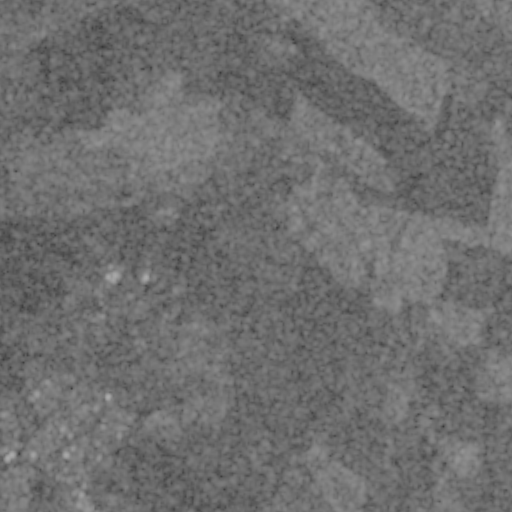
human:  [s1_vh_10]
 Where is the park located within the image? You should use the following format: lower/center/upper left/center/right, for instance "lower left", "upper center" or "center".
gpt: The park is located in the lower left of the image.
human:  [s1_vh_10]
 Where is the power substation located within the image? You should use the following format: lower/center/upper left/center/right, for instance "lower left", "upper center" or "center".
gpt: The power substation is located in the center left of the image.
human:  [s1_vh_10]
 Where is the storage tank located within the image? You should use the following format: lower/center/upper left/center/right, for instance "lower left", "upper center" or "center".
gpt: The storage tank is located in the center left of the image.
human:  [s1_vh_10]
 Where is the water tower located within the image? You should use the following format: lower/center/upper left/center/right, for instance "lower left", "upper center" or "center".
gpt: The water tower is located in the lower left of the image.
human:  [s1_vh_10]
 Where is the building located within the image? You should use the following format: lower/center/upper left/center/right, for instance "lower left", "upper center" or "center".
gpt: There is no building in the image.

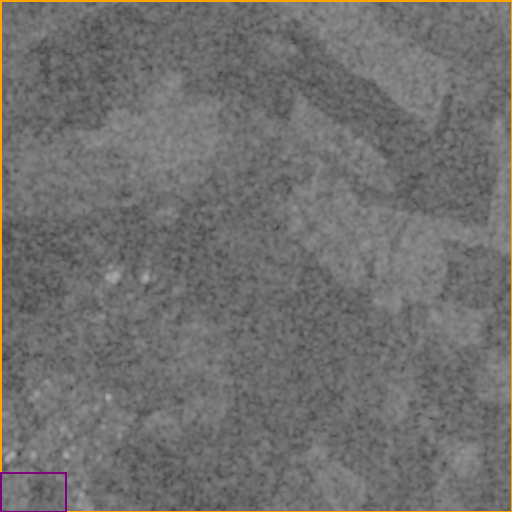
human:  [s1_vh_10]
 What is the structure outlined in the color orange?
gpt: The structure outlined in orange is a crop field.
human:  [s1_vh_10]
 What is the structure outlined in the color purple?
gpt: The structure outlined in purple is a park.
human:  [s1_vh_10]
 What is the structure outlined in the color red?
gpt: There is no red outline.